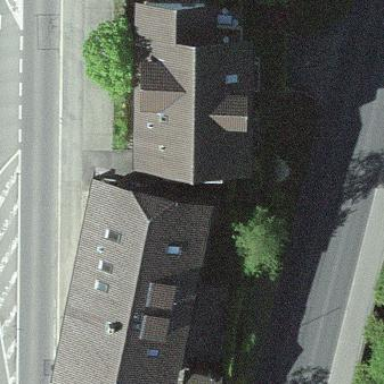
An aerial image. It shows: Residential building.